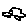
Label: car